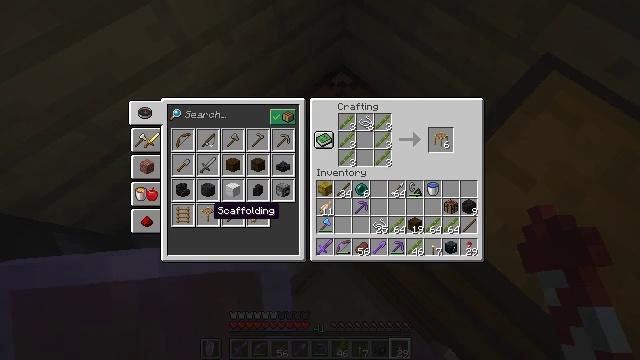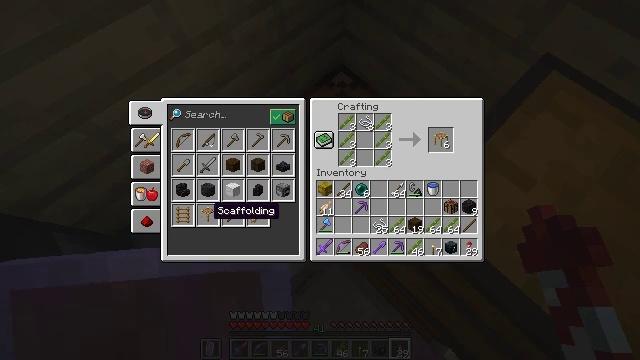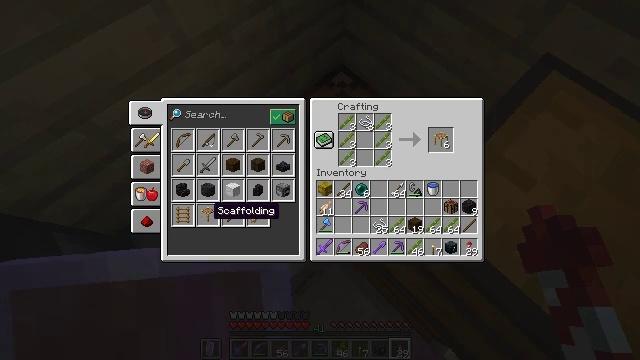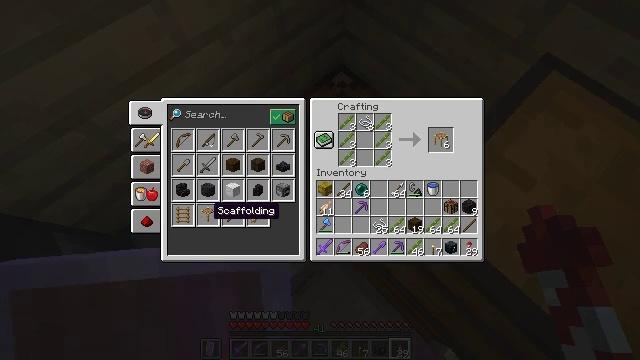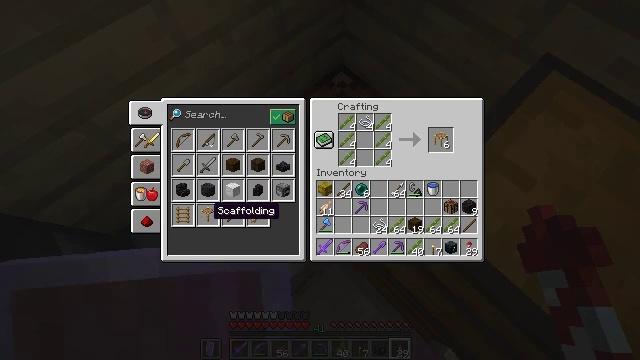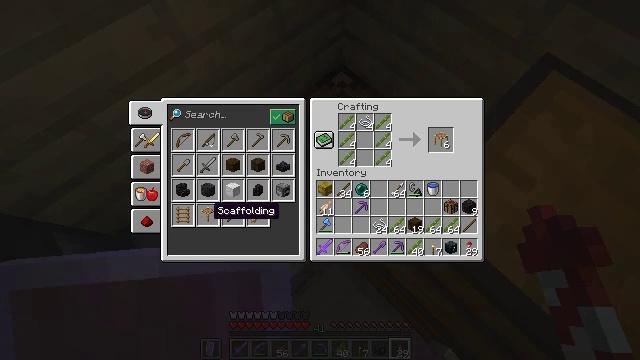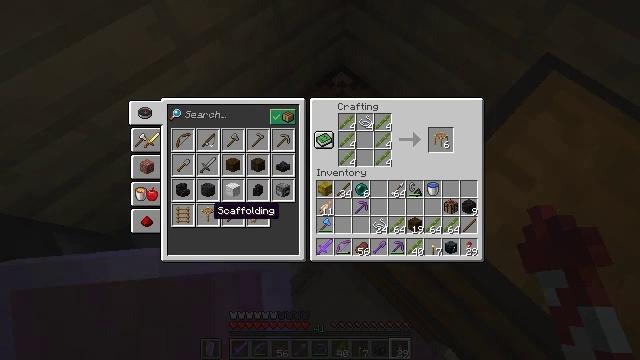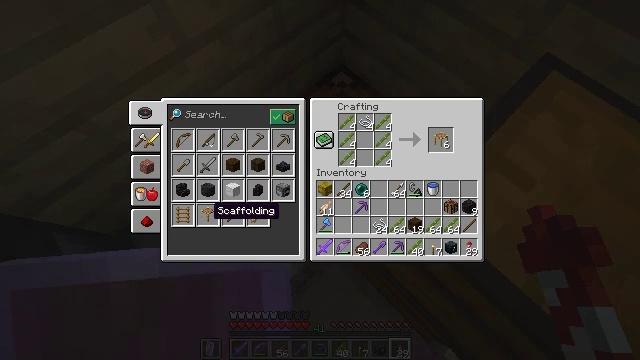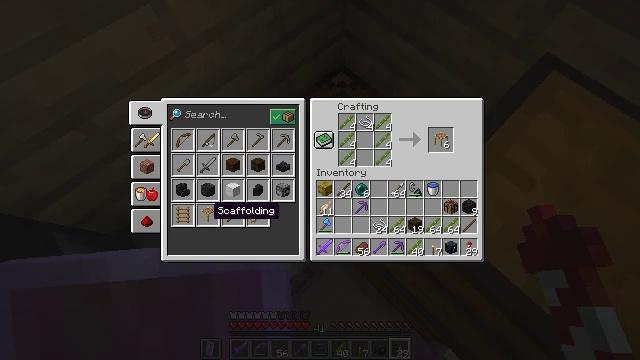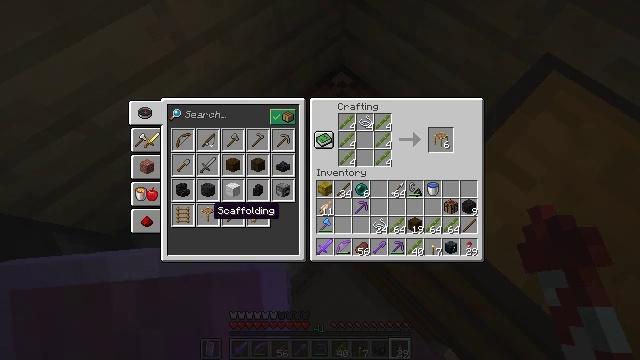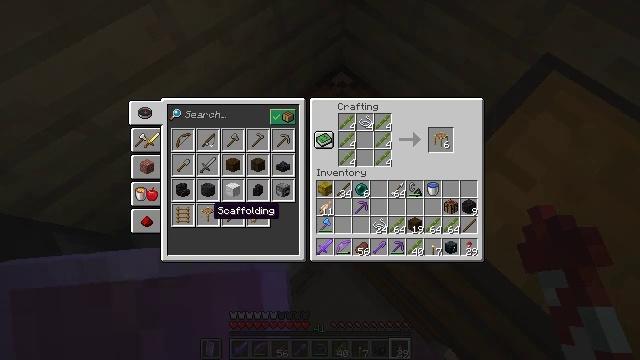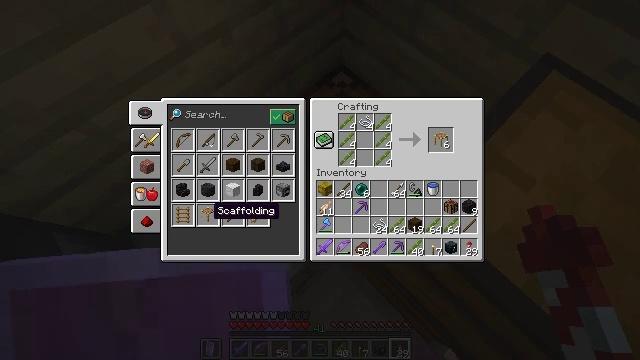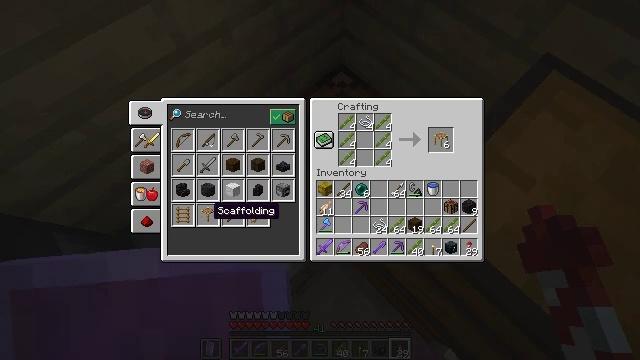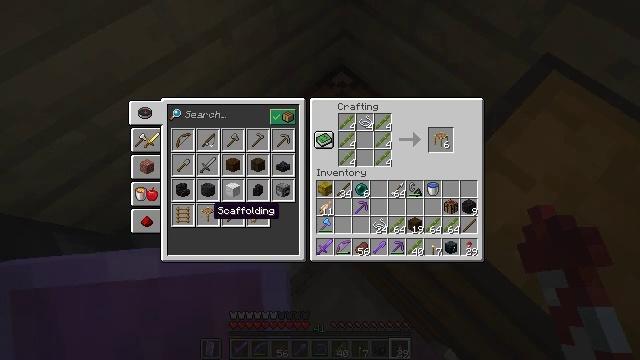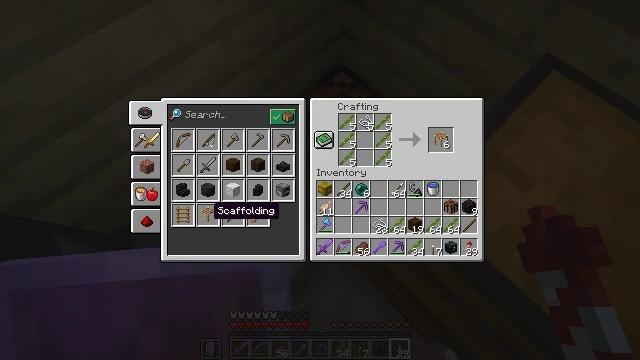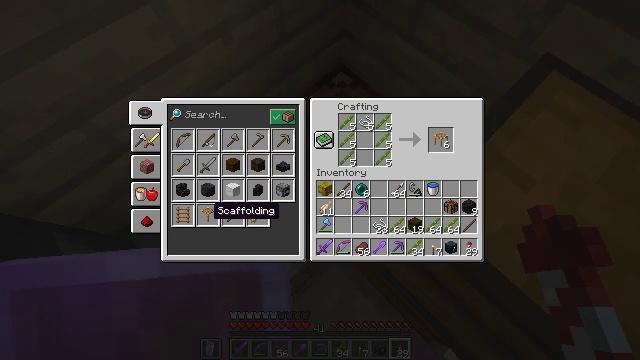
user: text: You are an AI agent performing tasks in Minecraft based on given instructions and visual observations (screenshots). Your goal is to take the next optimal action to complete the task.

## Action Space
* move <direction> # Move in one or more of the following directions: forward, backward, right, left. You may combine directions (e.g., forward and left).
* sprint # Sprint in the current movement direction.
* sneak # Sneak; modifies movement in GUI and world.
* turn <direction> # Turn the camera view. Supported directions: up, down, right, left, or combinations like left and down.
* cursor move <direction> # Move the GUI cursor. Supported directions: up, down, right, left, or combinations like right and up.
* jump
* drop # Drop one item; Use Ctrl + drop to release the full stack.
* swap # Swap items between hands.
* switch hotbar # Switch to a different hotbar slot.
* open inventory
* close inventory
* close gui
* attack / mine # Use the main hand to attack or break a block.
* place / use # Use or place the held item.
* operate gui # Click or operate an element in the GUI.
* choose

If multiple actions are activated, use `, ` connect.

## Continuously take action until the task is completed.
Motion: motion action
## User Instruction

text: Take bamboo and string to craft scaffolding.
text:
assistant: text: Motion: attack / mine
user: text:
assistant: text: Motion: attack / mine
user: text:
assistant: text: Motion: attack / mine
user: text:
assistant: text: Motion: no_op
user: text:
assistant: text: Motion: no_op
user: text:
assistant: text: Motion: no_op
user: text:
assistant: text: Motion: no_op
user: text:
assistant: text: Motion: attack / mine
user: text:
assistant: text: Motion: attack / mine
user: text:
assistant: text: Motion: attack / mine
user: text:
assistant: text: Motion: no_op
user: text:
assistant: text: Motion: no_op
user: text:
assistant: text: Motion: no_op
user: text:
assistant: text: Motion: no_op
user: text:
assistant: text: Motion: no_op
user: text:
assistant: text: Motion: no_op
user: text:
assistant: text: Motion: no_op
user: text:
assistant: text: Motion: no_op
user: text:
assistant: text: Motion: no_op
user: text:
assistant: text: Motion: no_op
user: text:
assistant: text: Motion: attack / mine
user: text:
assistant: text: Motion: attack / mine
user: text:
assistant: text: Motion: attack / mine
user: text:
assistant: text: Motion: no_op
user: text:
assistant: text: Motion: no_op
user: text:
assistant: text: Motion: no_op
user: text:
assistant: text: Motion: no_op
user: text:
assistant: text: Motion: no_op
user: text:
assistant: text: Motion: no_op
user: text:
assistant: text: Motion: no_op